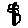
Label: flower